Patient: sex M, age 34
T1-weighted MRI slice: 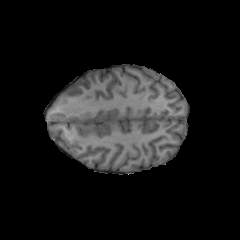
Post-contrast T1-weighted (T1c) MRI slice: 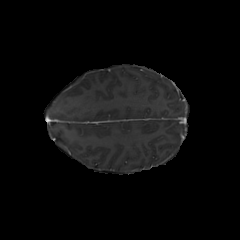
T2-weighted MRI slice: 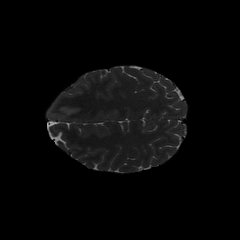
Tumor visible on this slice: yes
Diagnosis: Astrocytoma, IDH-mutant
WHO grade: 2